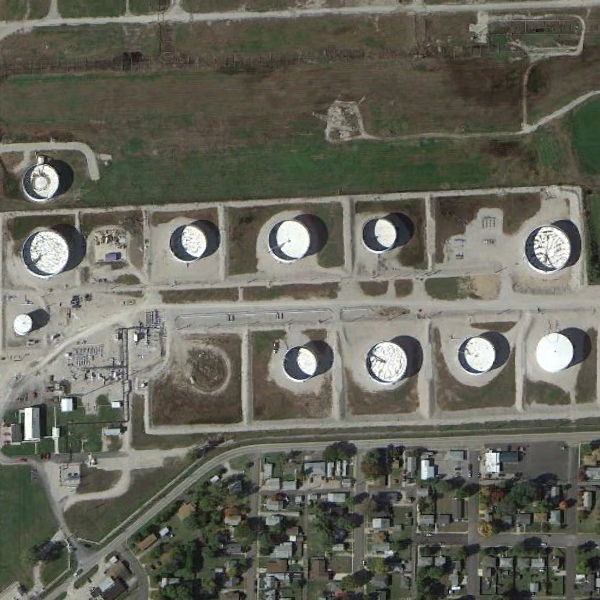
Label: StorageTanks